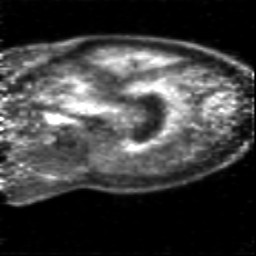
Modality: PET
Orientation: sagittal
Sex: female
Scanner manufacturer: siemens